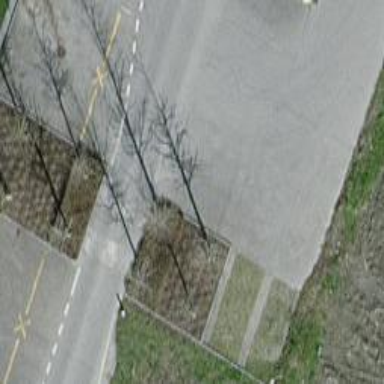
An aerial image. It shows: Bump for traffic calming.